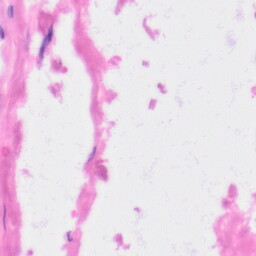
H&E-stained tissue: Kidney